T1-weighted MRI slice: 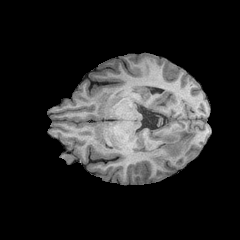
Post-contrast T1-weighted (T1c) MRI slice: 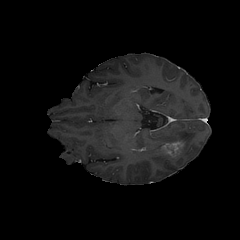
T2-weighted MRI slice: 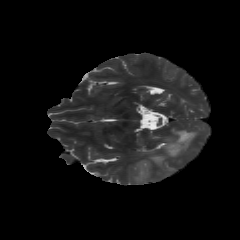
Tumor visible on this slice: yes